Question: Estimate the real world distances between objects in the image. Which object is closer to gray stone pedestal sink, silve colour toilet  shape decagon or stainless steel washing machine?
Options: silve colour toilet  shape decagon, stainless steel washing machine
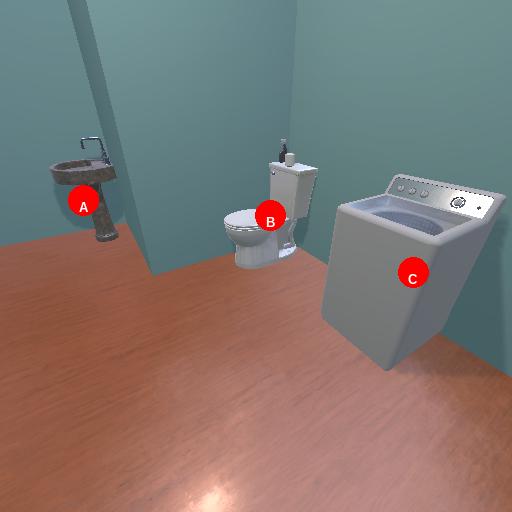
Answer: silve colour toilet  shape decagon